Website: home-depot
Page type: account-selection
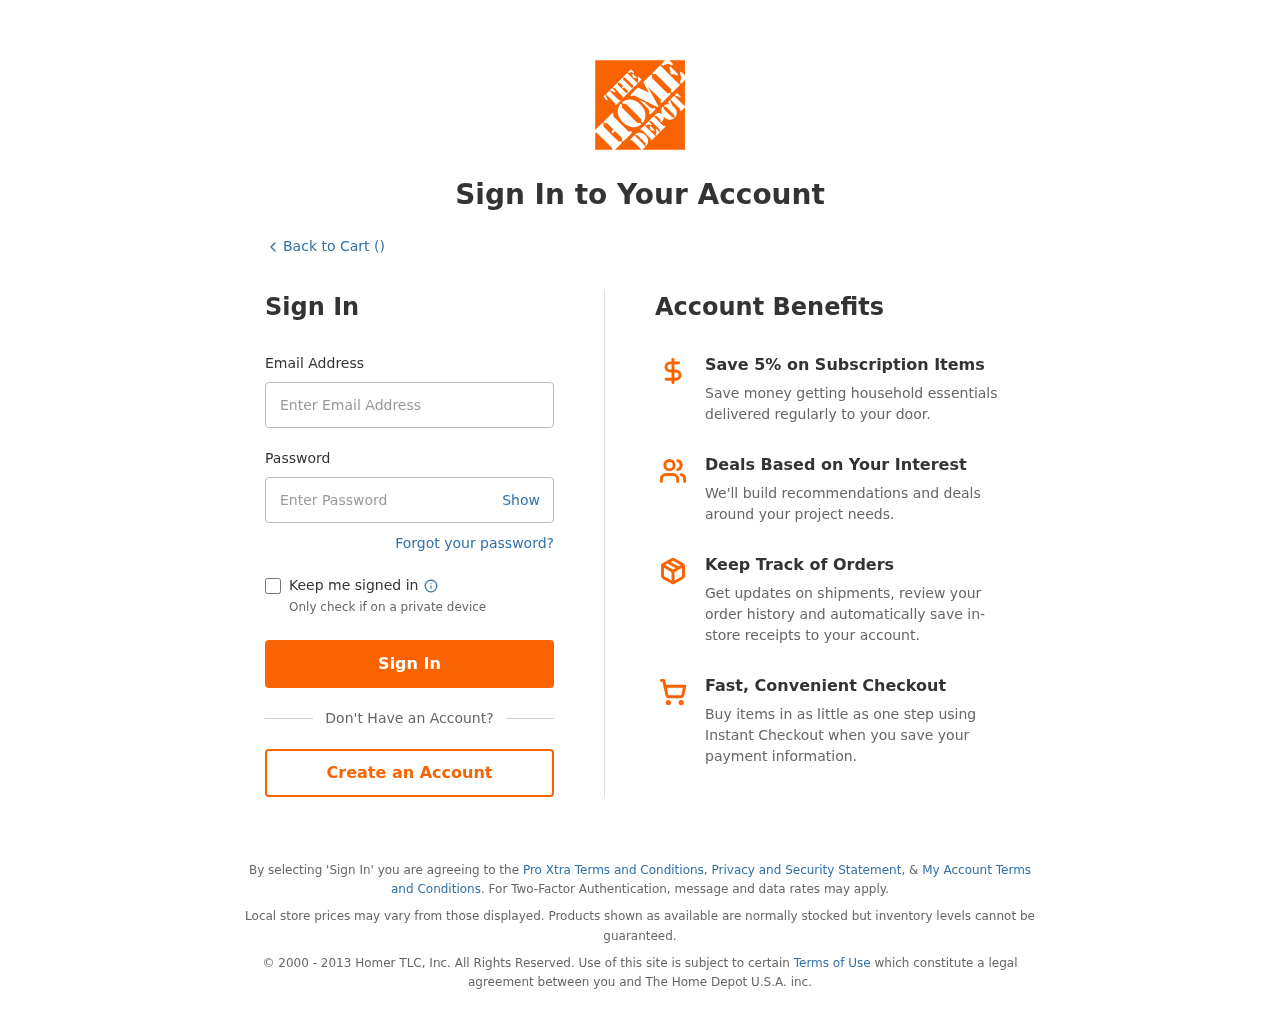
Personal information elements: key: PII_LOGIN_USERNAME
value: ernest.franco